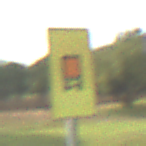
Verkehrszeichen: KennzeichnungspflichtigeFahrzeugeGefaehrlicheGueterOhnePfeilsymbol
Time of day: MorningAfternoon
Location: Outdoor (Nature)
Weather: PartlyCloudy
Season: NotSpecified
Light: Natural